Question: I've got this form:
'''
<form method="post" action="#" class="cf">
<div class="left">
<label for="first-name">First Name</label>
<input type="text" name="first-name" placeholder="First Name" id="first-name" required />
<label for="last-name">Middle Name</label>
<input type="text" name="middle-name" placeholder="Middle Name" id="middle-name" />
<label for="last-name">Last Name</label>
<input type="text" name="last-name" placeholder="Last Name" id="last-name" required />
</div>
<div class="right">
<label for="details">Details</label>
<textarea name="details" placeholder="Details" id="details" required></textarea>
</div>
<input type="submit" name="submit" value="Submit Form" />
</form>
'''
And this is my :
'''
/* Clearfix */
.cf:before,.cf:after { content: " "; display: table; }
.cf:after { clear: both; }
form > * {
-webkit-box-sizing: border-box;
-moz-box-sizing: border-box;
box-sizing: border-box;
}
.left {
background: rgba(255, 0, 0, .2);
}
.right {
background: rgba(0, 255, 0, .2);
}
form {
background: #ccc;
}
input[type="text"],
textarea {
width: 100%;
border: none;
}
input[type="text"] {
margin-bottom: 10px;
}
label {
display: inline-block;
margin-bottom: 5px;
}
@media only screen and (min-width: 600px) {
form {
background: rgba(0, 0, 255, .3);
}
.left {
float: left;
width: 50%;
}
.right {
float: right;
width: 50%;
}
input[type="submit"] {
clear: both;
}
}
'''
<URL>
Basically it's three text input fields, one textarea and one submit button (aka input type submit). When the breakpoint is reached, the form flows into a two column layout. That's the part that is working.
The part that is not working is the height of the textarea. I want it to be the same height as the three input fields on the left.
Setting it to 'height: 100%;' does not work for two reasons:
- -
So what I am actually looking for is something like the following, just without nudging pixels by hand:

(also with fiddle if you want, but please note: Its a bit messy. <URL>
How to solve this problem?
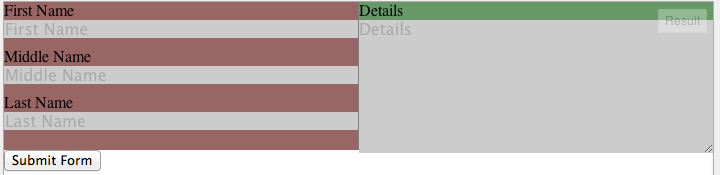
Answer: It is only posible by giving manually height to textarea.So give height to textarea on media queries.